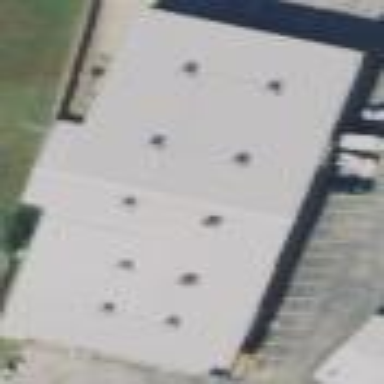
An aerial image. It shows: Commercial building.